Interaction volume radius: 5 \u00c5
Interaction volume height: 10 \u00c5
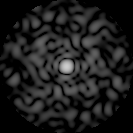
Disorder parameter: 0.8775